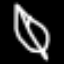
Label: leaf